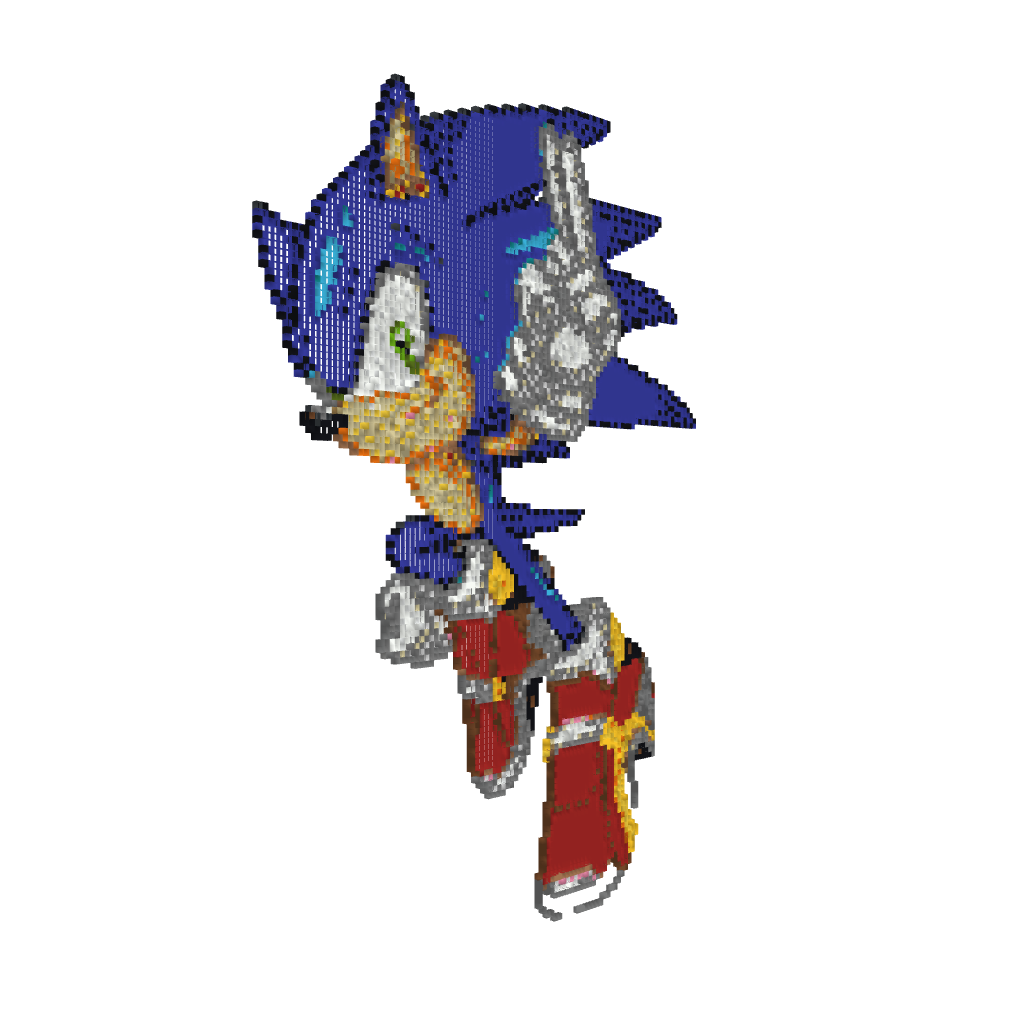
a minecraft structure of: Sonic SAB2